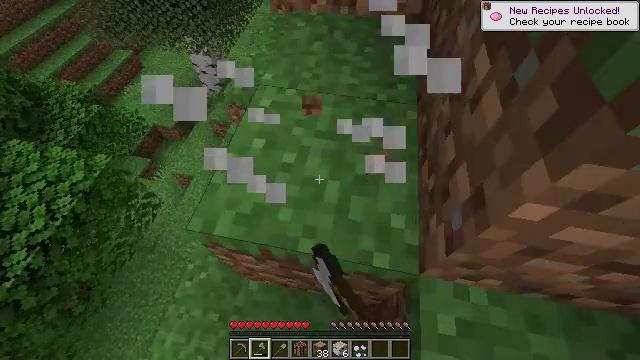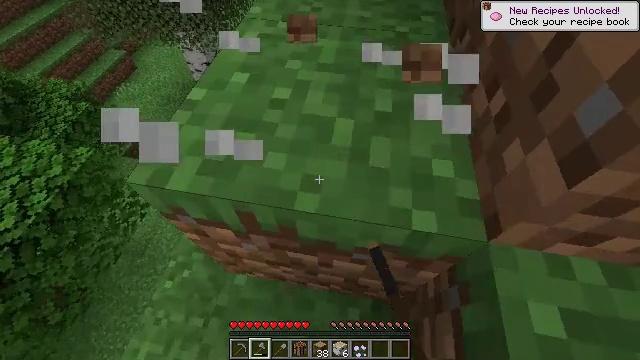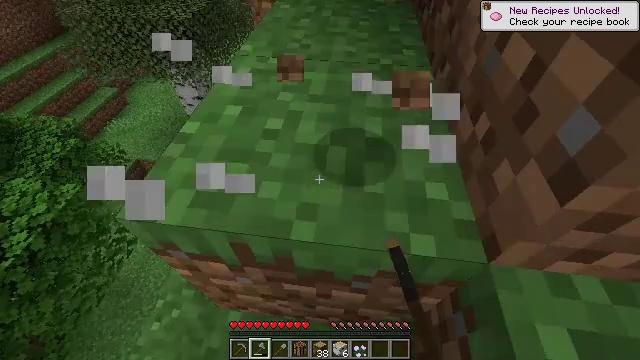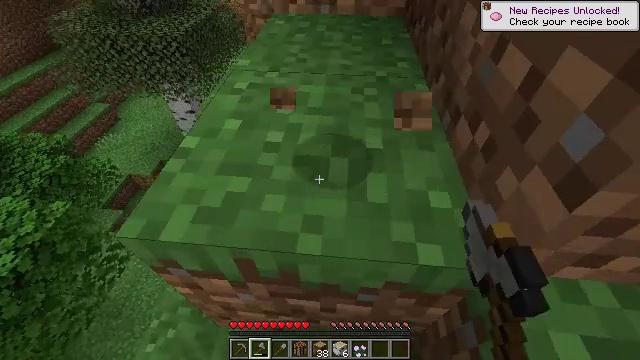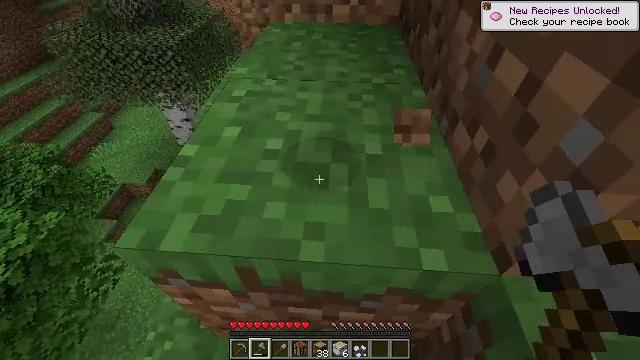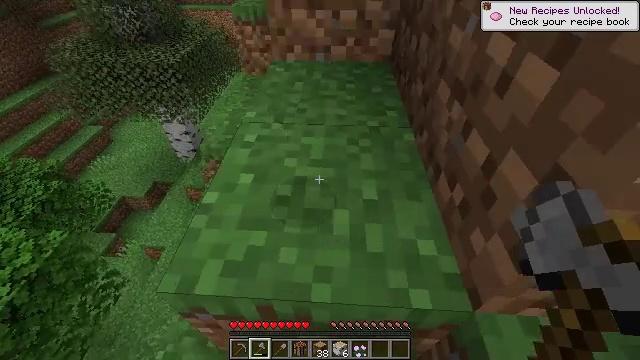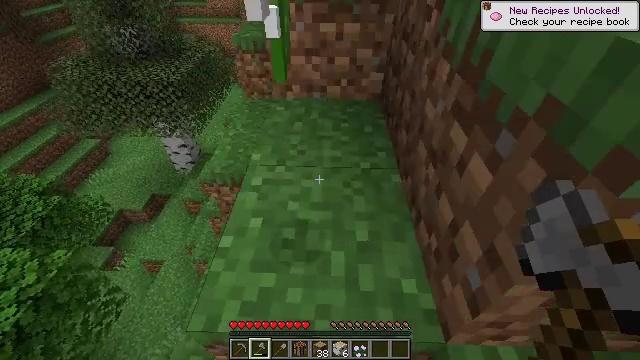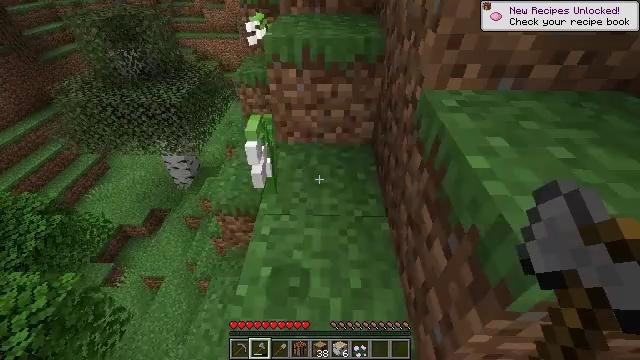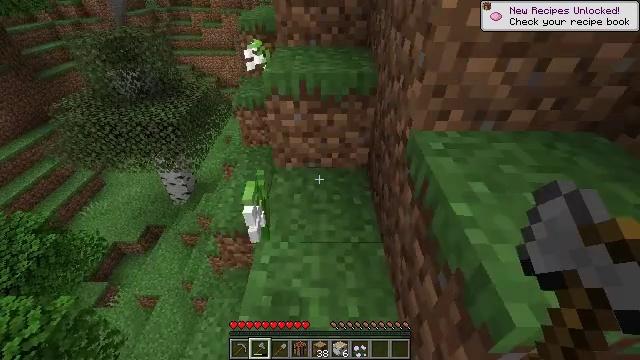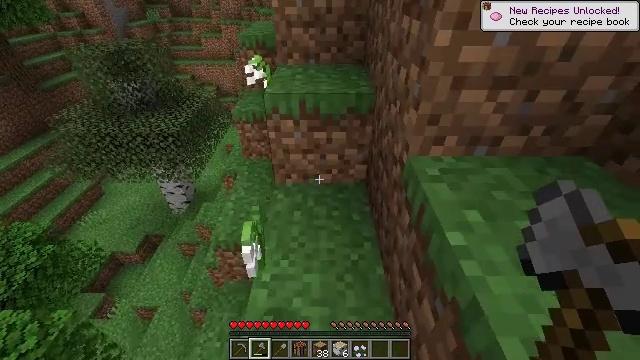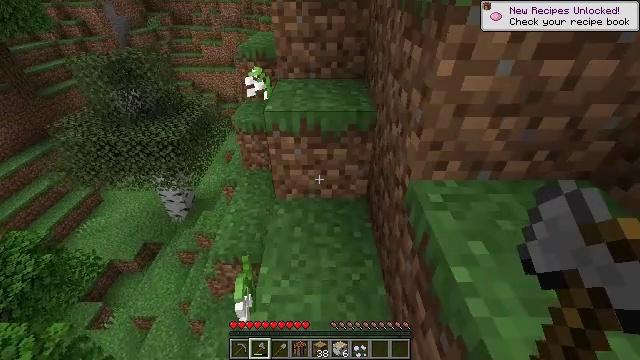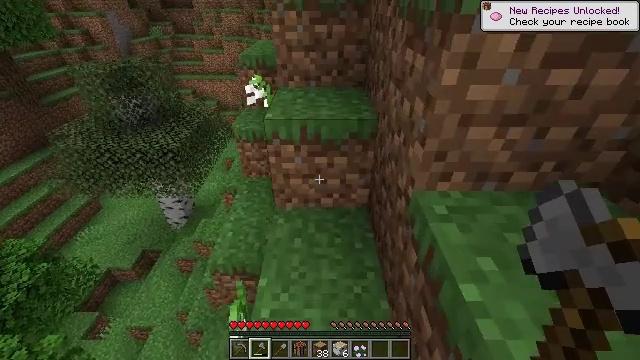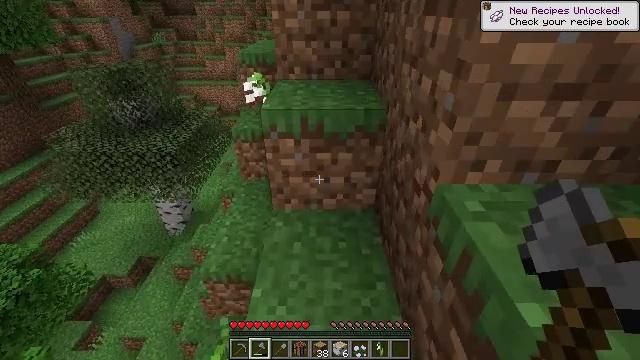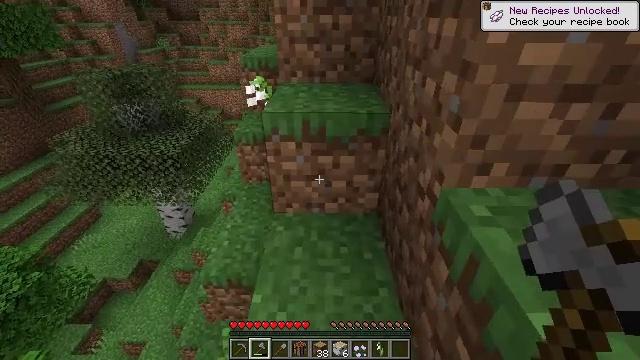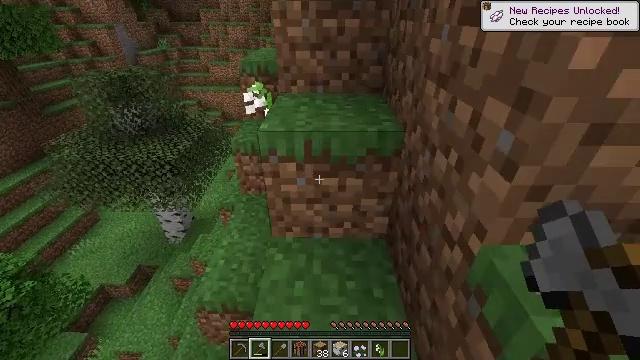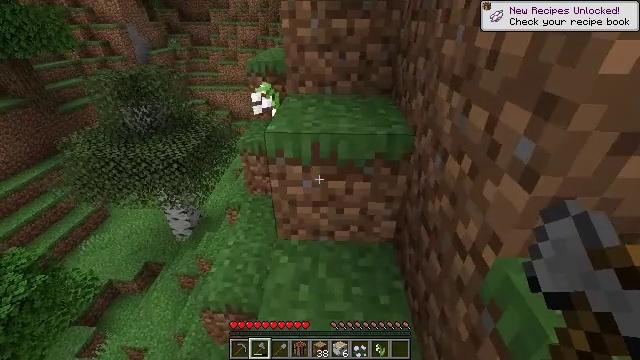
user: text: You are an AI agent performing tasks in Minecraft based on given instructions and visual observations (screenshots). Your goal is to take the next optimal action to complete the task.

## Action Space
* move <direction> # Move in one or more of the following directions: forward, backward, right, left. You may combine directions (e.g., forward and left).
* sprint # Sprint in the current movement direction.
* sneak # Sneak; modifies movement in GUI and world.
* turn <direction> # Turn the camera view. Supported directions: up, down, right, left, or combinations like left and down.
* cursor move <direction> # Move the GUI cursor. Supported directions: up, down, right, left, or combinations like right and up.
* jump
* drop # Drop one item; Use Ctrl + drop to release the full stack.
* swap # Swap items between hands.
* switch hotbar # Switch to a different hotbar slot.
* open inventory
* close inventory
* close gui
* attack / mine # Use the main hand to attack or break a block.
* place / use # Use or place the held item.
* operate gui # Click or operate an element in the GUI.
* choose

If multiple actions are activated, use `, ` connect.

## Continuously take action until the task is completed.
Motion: motion action
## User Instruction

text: Collect the lily of the valley from the ground.
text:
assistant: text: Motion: turn up
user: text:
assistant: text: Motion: move forward, turn right and up
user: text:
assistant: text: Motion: move forward, turn right and up
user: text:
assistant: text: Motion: move forward, turn right and up
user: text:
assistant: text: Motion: move forward, turn up, jump
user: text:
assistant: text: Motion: move forward, turn right and up, jump
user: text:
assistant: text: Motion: move forward, turn up, jump
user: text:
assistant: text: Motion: move forward, turn right and up, jump
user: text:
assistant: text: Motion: move forward, turn up, jump
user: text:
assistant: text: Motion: move forward, turn up
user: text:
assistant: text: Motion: move forward, turn up
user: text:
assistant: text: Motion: move forward, turn up
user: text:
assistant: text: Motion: move forward
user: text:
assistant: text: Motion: move forward
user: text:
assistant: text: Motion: move forward, turn left
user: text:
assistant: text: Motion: move forward, turn left
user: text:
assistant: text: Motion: move forward, turn left, jump
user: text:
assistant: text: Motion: move forward, turn left and down, jump
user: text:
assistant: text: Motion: move forward, turn left and down, jump
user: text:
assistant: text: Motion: move forward, turn left and down, jump
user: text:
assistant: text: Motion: move forward, turn down, jump
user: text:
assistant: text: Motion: move forward, turn down
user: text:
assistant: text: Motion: move forward, turn down
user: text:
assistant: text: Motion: move forward, turn down
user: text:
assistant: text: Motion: move forward, turn down
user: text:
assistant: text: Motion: move forward, turn down
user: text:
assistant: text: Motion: move forward, turn down, attack / mine
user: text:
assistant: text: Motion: move forward, attack / mine
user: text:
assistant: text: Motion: move forward, attack / mine
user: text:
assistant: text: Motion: move forward, attack / mine